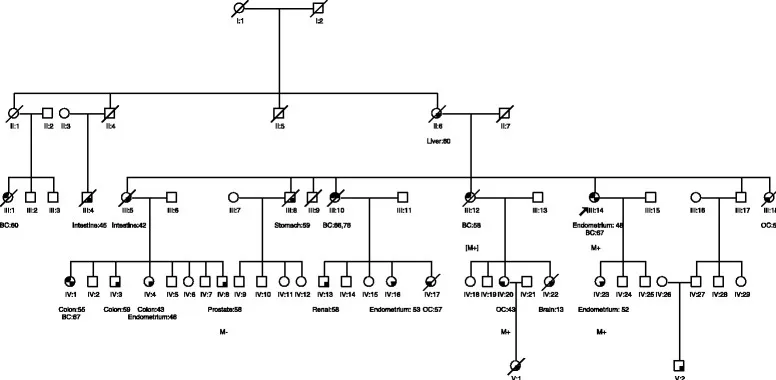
Pedigree and MSH2 c.2656 G > T (p. Glu886*) carriers of the Pakistani cancer family 326. Circles are females, squares are males, and a diagonal slash indicates a deceased individual. Symbols with filled left upper quadrant: unilateral breast cancer. Symbols with filled upper half: bilateral breast cancer. Symbols with filled left lower quadrant: ovarian cancer. Symbols with filled right lower quadrant: cancer other than breast/ovarian cancer, the name of which is mentioned. Identification numbers of individuals are shown below the symbols. The index patient is indicated by an arrow. ALL, acute lymphoid leukemia; BC, breast cancer; OC, ovarian cancer. The numbers following these abbreviations indicate age at cancer diagnosis. M+, mutation positive. [M+], obligatory mutation carrier. M-, mutation negative.
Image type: pathology (fish)